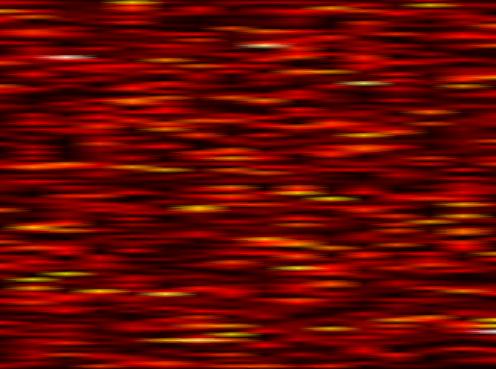
Label: WOLA